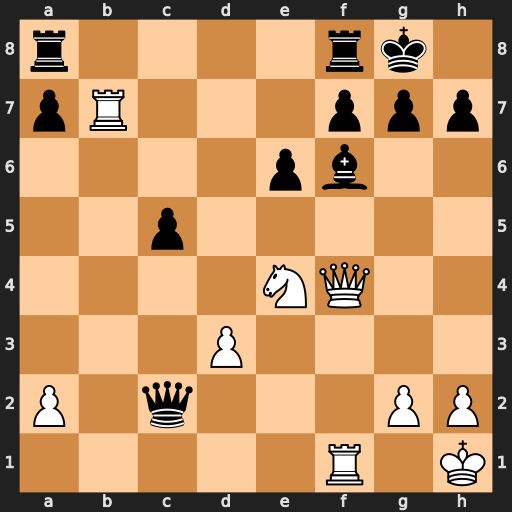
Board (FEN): r4rk1/pR3ppp/4pb2/2p5/4NQ2/3P4/P1q3PP/5R1K
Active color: w
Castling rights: -
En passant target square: -
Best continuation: Nxf6+ gxf6 Qxf6 Qxd3 Rb3